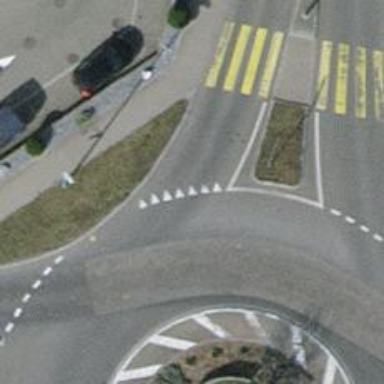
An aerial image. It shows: Road with "give way" sign.